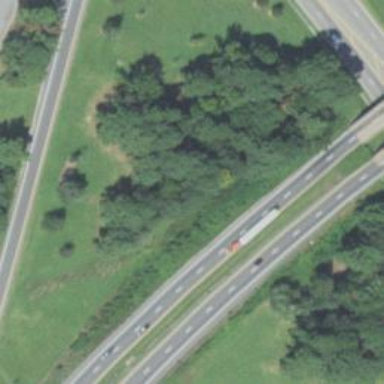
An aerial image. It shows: View of motorway.